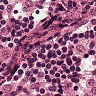
Metastatic tissue present: no